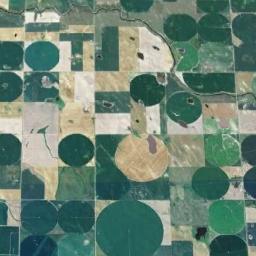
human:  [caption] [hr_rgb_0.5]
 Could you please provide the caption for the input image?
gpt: Many circular farmlands with different radii are on the ground and some other shapes of farmlands beside .

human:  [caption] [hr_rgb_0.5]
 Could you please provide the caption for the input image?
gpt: Many dark green, Light green and tan mixed circular farmland of different sizes .

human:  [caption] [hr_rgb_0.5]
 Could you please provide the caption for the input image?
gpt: Circular farmland is not large .

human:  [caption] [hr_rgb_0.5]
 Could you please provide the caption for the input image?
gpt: There are some green circle farmland and square farmland .

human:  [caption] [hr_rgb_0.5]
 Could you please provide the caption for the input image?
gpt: There are many circular farmlands of different sizes distributed irregularly .